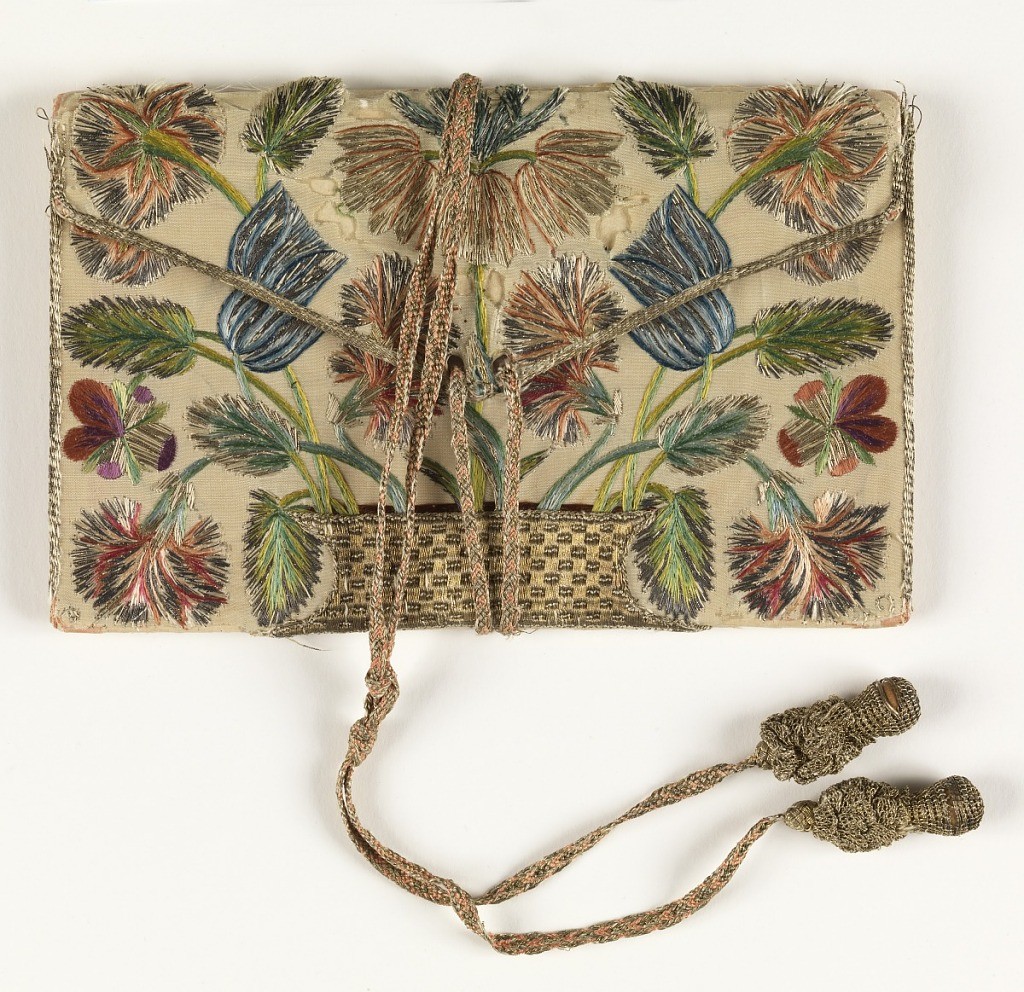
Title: Letter case
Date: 18th century
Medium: silk and metal-wrapped silk embroidery on silk foundation Technique: embroidered in stem, satin, running and couching stitches on plain weave foundation
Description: White silk letter case embroidered in polychrome silks and metal threads with a basket of flowers, in the same design on both sides. Fastening of silk and metal braid with tassels; lined with pink silk.